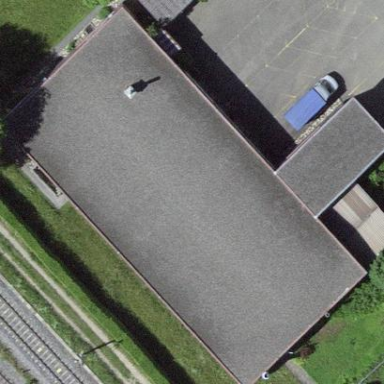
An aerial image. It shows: Industrial building.